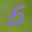
Label: 5